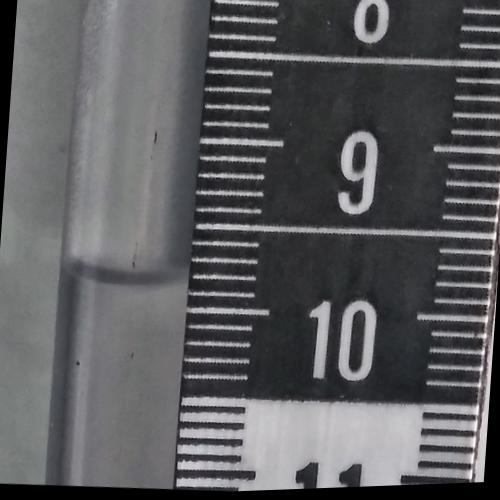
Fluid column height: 9.8 cm